Question: I've looked up answers online but it doesn't seem to have anything to do with Navigation Controller title.
Here is my View Controller visualisation:

When I touch a cell on the initial Table view ("Pick a Task") I am directed to the Navigation Controller through a modal segue.
The first View in this Navigation Controller is the "Room Controller".
Here I press another cell and am directed to the "Room Details" View through a modal segue.
After pressing 'back' here there is no longer a 'back' button in the "Room Controller". It just disappeared.
Why is this happening, does anyone know?
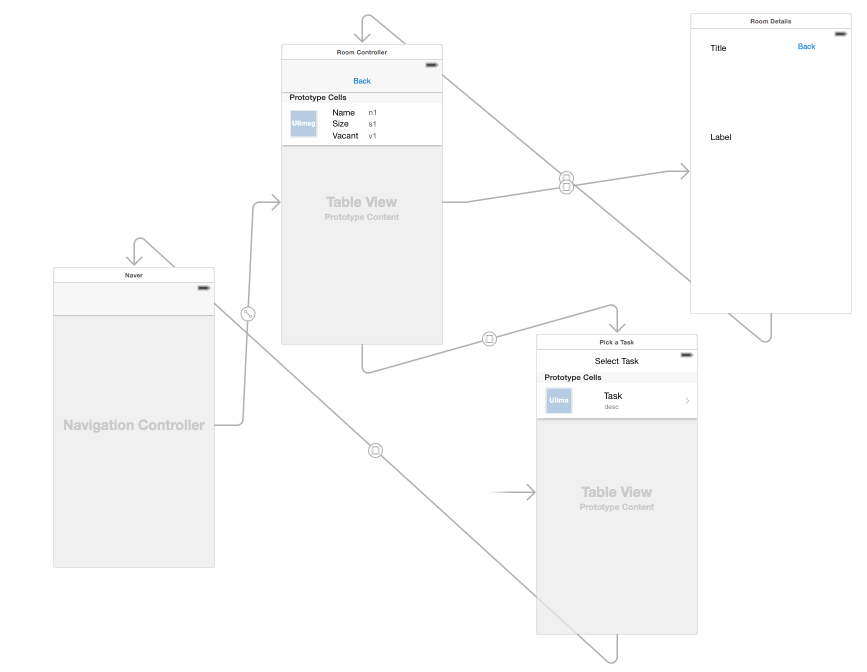
Answer: There is no back button anymore because the segue which has the Room Details as the source and Room Controller as the destination causes another instance of the RoomController to be instantiated and presented on screen. Since the segue destination is the Room Controller and not it's navigation controller, there is no navigation bar present, hence no back button.
I recommend you to use <URL> for going back and not regular segues since they create a new instance of the destination controller when performed.
Alternatively, you could programmatically dismiss the room details controller from the room controller (i.e. using delegation for more flexibility).